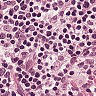
Metastatic tissue present: no